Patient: sex F, age 54
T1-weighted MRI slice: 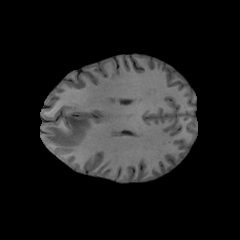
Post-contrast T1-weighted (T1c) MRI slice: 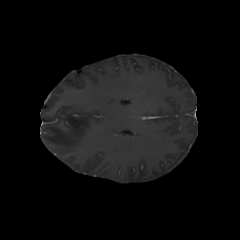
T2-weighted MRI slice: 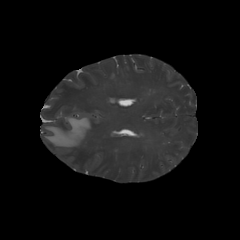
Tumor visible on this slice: yes
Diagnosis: Glioblastoma, IDH-wildtype
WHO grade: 4